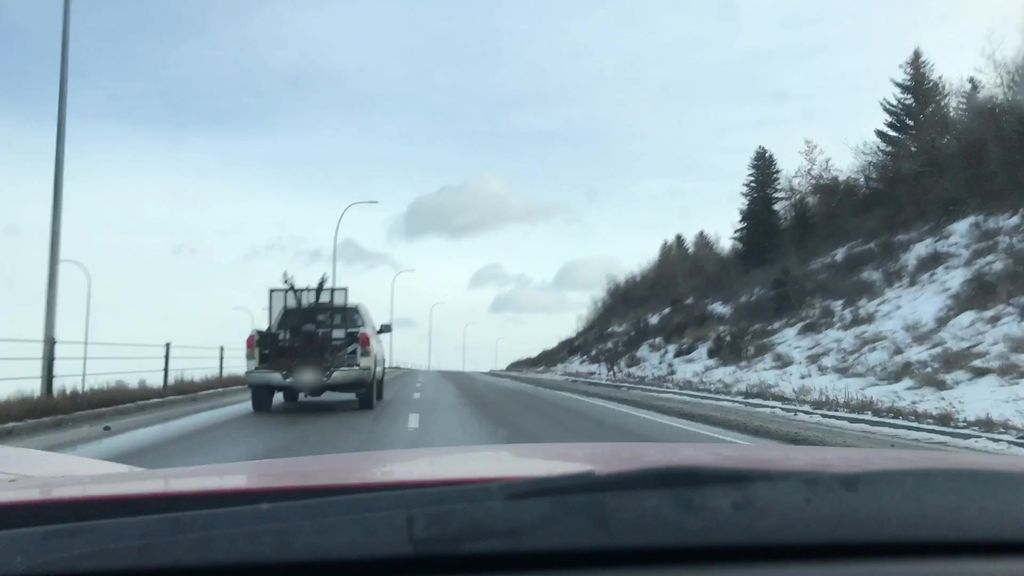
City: calgary